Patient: sex F, age 26
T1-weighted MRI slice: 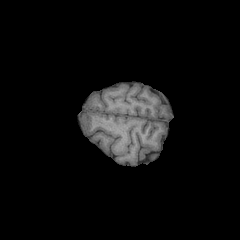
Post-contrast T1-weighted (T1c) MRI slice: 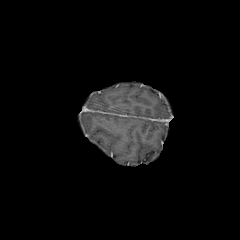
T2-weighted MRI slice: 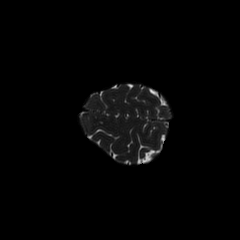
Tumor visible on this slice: no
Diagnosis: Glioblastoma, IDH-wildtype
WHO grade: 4